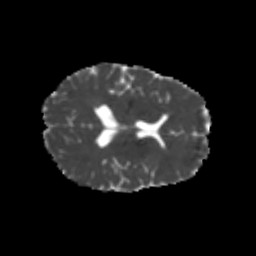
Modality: MD
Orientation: axial
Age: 22
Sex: female
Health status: healthy
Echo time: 0.074 s